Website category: university
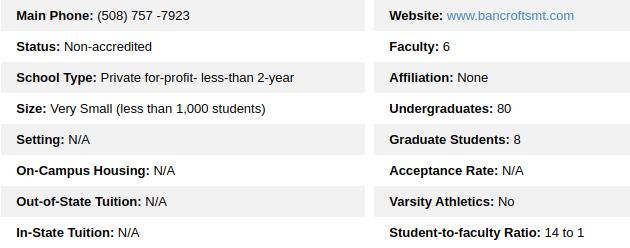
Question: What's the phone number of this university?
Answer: (508) 757 -7923

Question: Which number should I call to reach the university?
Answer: (508) 757 -7923

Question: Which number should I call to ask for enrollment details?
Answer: (508) 757 -7923

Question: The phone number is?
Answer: (508) 757 -7923

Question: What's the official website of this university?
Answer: www.bancroftsmt.com

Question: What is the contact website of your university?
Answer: www.bancroftsmt.com

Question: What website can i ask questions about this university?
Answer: www.bancroftsmt.com

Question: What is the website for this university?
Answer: www.bancroftsmt.com

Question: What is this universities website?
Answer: www.bancroftsmt.com

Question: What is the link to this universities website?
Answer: www.bancroftsmt.com

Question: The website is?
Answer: www.bancroftsmt.com

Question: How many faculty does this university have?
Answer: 6

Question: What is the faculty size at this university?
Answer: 6

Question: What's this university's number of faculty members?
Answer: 6

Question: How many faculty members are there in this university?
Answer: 6

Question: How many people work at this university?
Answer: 6

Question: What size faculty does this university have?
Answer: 6

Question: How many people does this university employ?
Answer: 6

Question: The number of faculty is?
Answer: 6

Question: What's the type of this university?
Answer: Private for-profit- less-than 2-year

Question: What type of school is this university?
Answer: Private for-profit- less-than 2-year

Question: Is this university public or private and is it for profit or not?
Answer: Private for-profit- less-than 2-year

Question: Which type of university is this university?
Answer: Private for-profit- less-than 2-year

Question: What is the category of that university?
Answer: Private for-profit- less-than 2-year

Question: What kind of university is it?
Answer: Private for-profit- less-than 2-year

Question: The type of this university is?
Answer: Private for-profit- less-than 2-year

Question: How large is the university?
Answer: Very Small (less than 1,000 students)

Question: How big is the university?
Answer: Very Small (less than 1,000 students)

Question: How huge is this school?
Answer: Very Small (less than 1,000 students)

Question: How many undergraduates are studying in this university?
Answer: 80

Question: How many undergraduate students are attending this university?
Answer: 80

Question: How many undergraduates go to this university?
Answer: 80

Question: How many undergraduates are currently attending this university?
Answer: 80

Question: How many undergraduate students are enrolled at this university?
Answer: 80

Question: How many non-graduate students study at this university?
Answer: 80

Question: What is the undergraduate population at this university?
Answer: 80

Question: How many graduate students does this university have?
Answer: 8

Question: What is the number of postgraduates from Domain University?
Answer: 8

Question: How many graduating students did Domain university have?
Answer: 8

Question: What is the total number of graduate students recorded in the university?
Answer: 8

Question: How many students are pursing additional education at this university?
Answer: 8

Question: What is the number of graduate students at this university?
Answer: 8

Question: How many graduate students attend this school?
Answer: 8

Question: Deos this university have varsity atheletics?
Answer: No

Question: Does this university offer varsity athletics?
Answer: No

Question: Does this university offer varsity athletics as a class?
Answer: No

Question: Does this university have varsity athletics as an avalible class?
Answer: No

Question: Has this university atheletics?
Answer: No

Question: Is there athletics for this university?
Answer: No

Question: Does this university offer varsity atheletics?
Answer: No

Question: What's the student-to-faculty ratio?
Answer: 14 to 1

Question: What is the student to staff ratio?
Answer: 14 to 1

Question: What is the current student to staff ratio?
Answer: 14 to 1

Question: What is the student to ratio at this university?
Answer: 14 to 1

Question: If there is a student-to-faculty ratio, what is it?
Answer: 14 to 1

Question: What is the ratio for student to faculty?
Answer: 14 to 1

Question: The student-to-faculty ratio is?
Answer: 14 to 1